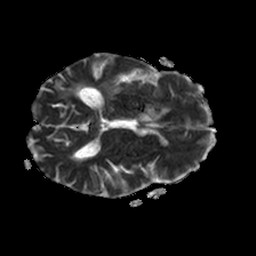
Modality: ADC
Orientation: axial
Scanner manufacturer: philips
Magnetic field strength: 1.5 T
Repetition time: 3.393 s
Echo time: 0.06922 s